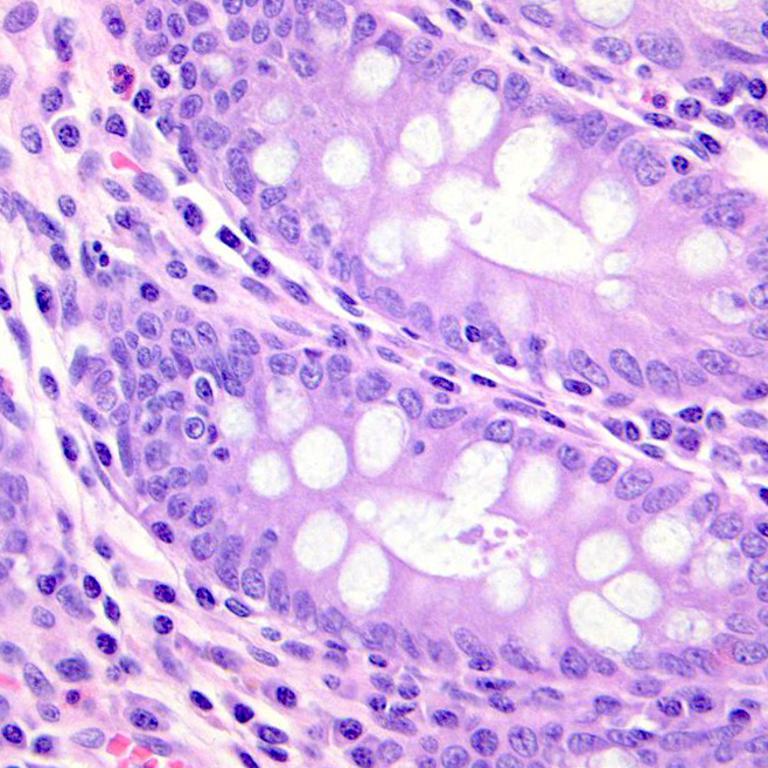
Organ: colon
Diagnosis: benign